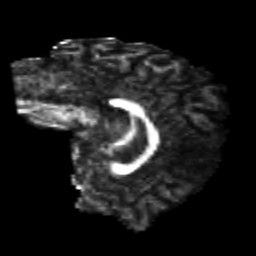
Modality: FA
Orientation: sagittal
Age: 24
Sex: male
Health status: healthy
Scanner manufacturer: philips
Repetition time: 7.385 s
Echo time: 0.08599 s